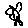
Label: bird